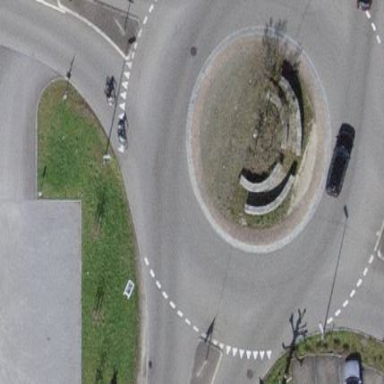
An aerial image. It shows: Secondary road made of asphalt leading to roundabout.